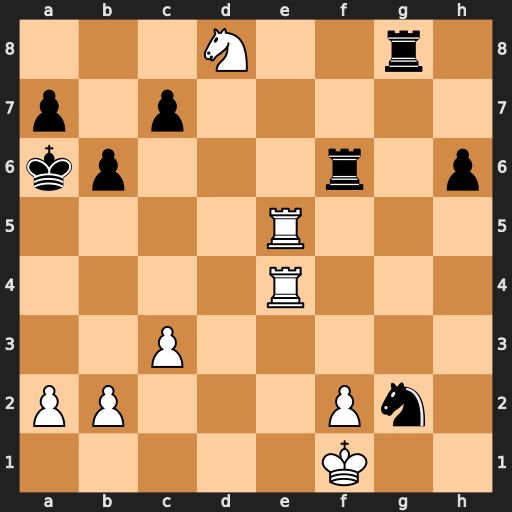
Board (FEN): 3N2r1/p1p5/kp3r1p/4R3/4R3/2P5/PP3Pn1/5K2
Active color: w
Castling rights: -
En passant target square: -
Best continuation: Ra4#